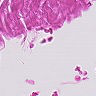
Metastatic tissue present: no